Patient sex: M
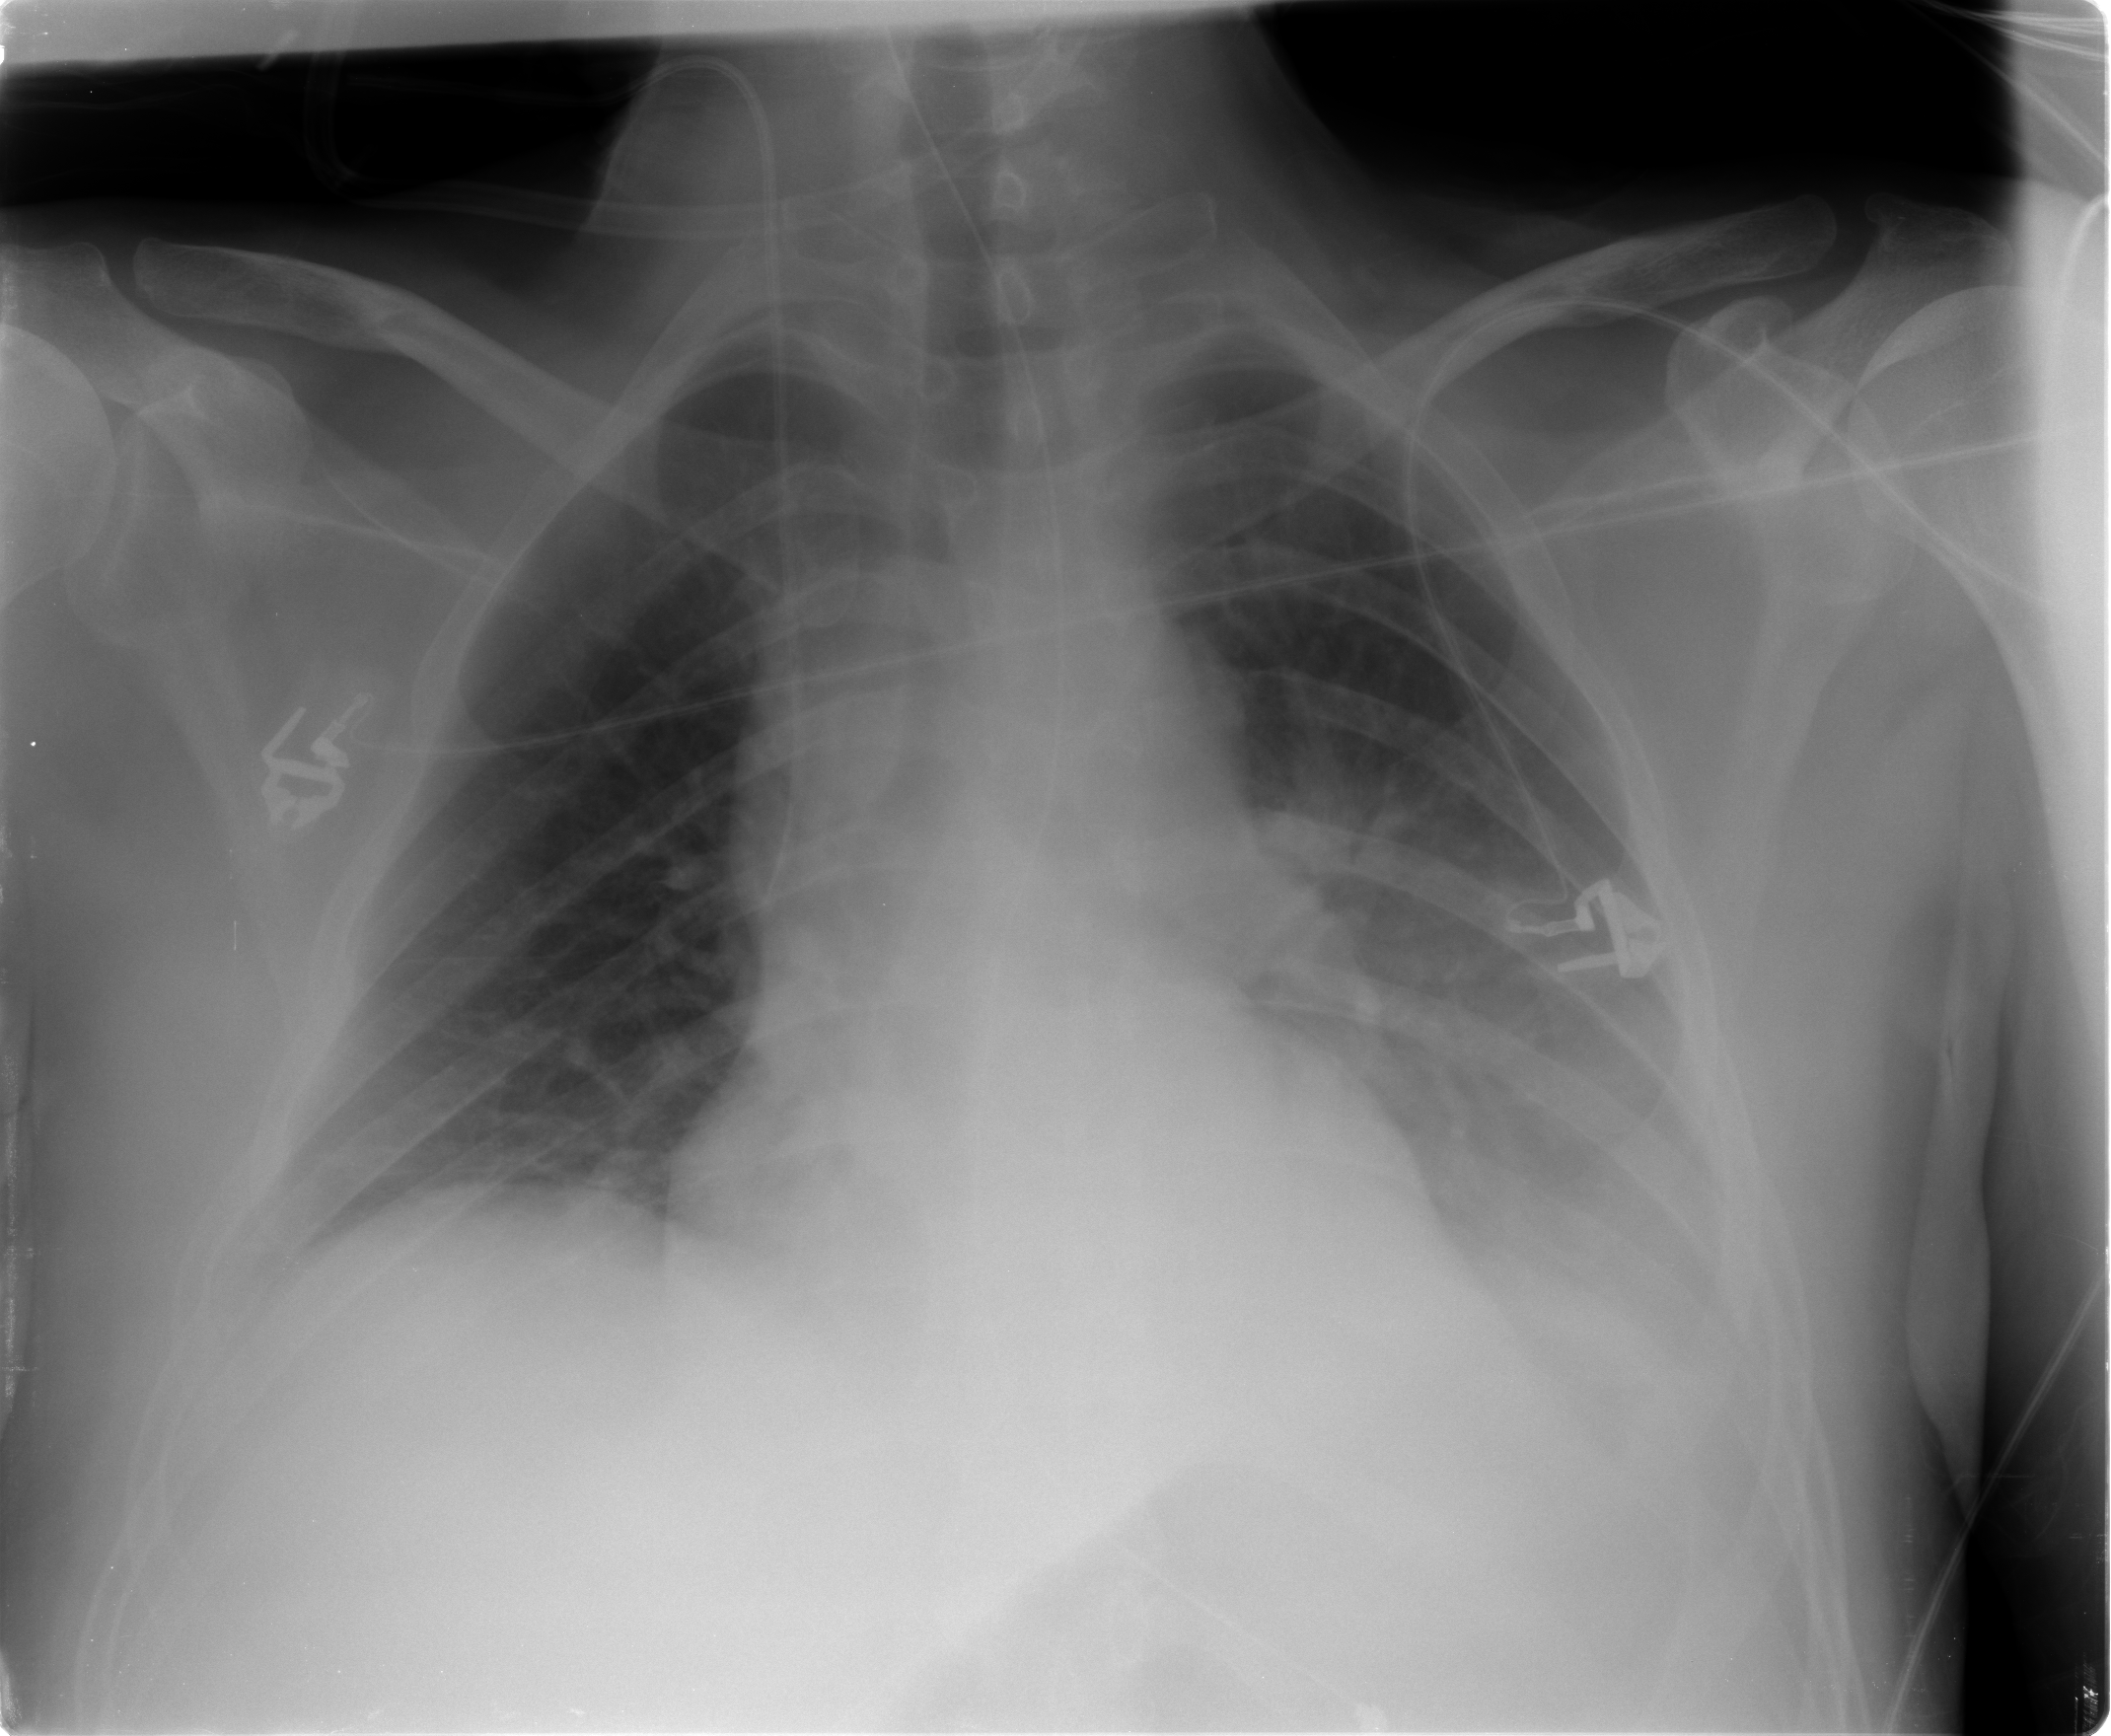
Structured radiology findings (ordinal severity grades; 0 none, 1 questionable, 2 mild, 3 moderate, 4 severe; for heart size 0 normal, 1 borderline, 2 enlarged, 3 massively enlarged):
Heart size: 2
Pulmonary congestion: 0
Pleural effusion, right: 1
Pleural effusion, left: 2
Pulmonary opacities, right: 0
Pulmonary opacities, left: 0
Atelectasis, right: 2
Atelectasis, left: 2